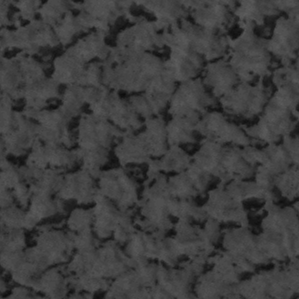
Label: frost